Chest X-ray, AP view. Patient: 62 years old, sex F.
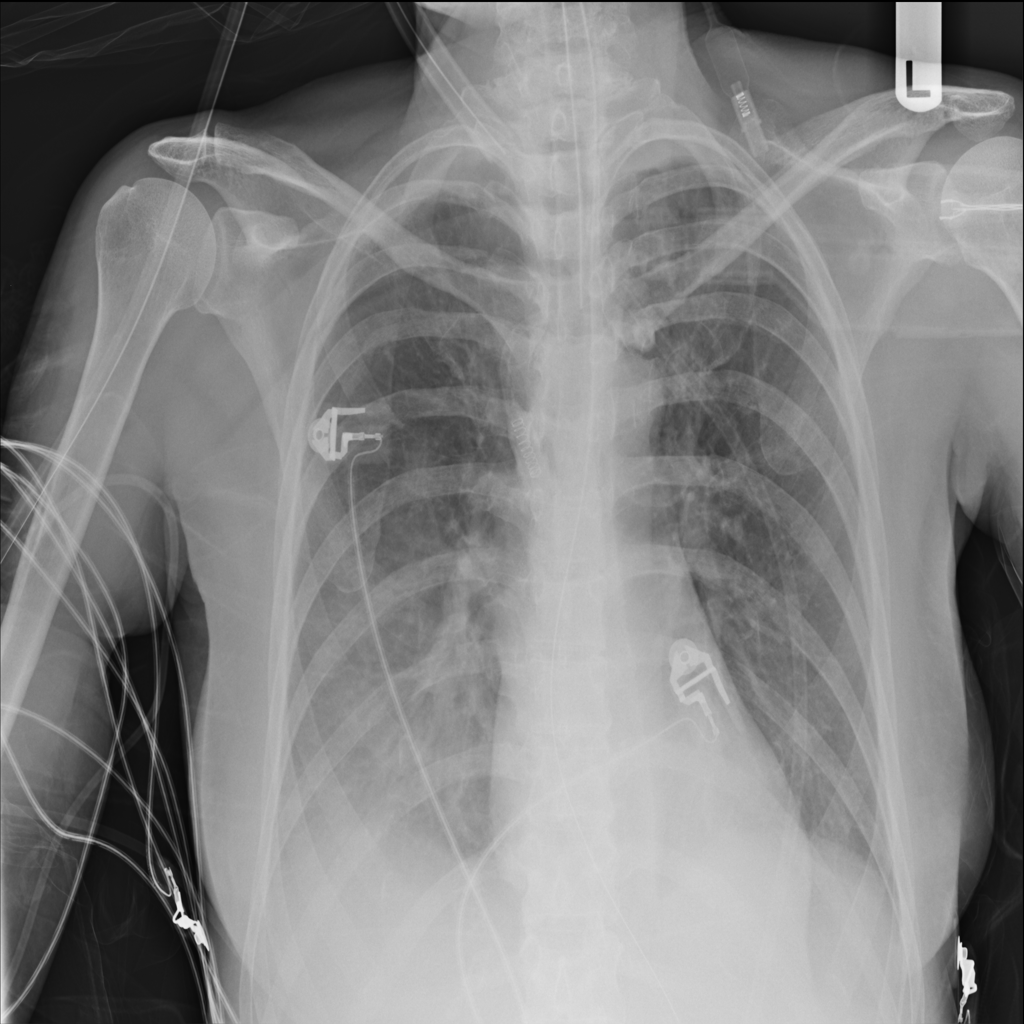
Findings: Atelectasis, Effusion, Infiltration